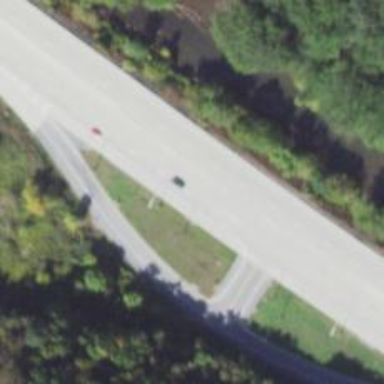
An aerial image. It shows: Trunk highway with expressway features.